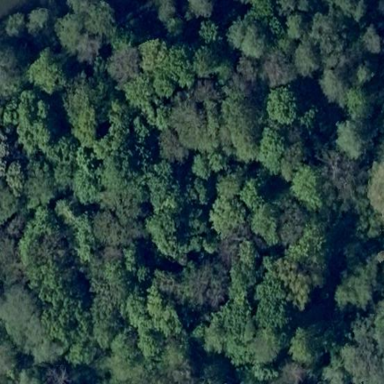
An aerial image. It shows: Forest area.